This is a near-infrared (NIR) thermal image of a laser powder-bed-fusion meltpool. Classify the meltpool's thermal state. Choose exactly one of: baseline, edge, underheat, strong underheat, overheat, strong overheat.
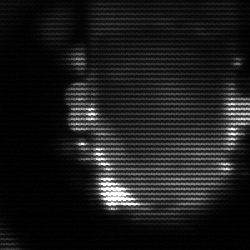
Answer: baseline